Field crop: maize
Growth stage: 2
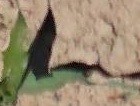
Species: maize